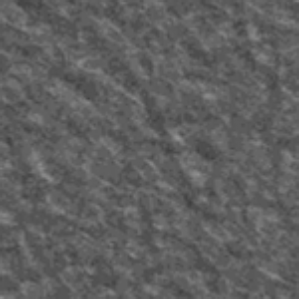
Label: frost